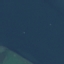
Label: SeaLake